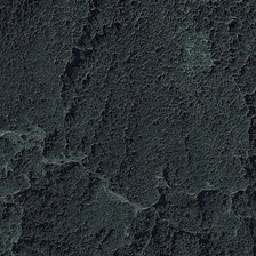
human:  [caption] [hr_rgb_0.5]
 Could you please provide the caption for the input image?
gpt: A river flows through the forest.

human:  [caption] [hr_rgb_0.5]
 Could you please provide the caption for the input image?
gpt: The forest is growing thick.

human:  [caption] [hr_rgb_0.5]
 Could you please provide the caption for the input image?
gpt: A river runs through the forest.

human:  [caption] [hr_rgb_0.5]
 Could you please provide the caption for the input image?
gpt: The forest is flourishing.

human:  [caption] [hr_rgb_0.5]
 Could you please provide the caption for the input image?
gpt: The forest is thriving.